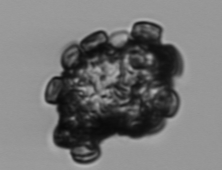
Label: Delphineis